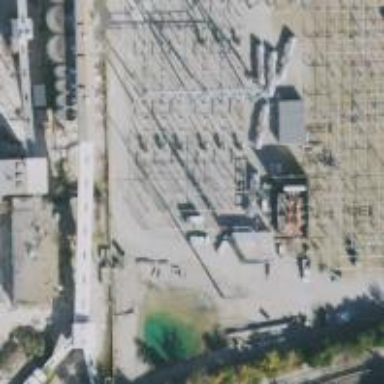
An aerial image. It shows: Switch used for power control.